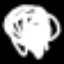
Label: frog